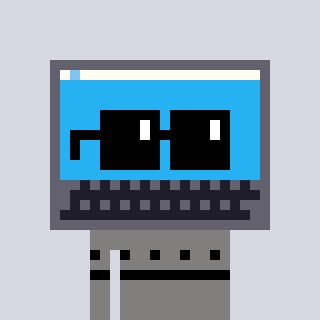
a pixel art character with square black sunglasses, a laptop-shaped head and a bluegrey-colored body on a cool background